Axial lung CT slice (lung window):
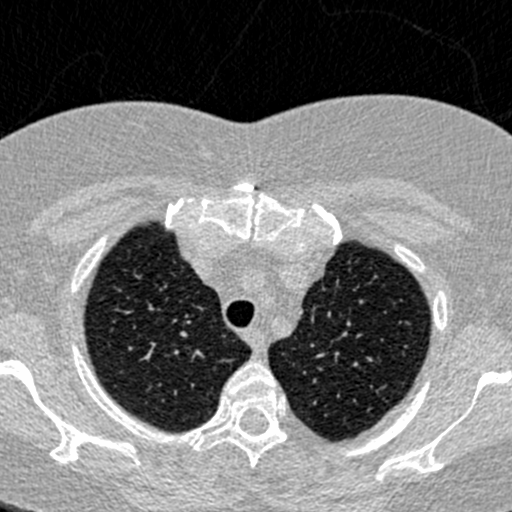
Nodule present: no